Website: apple
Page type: account-selection
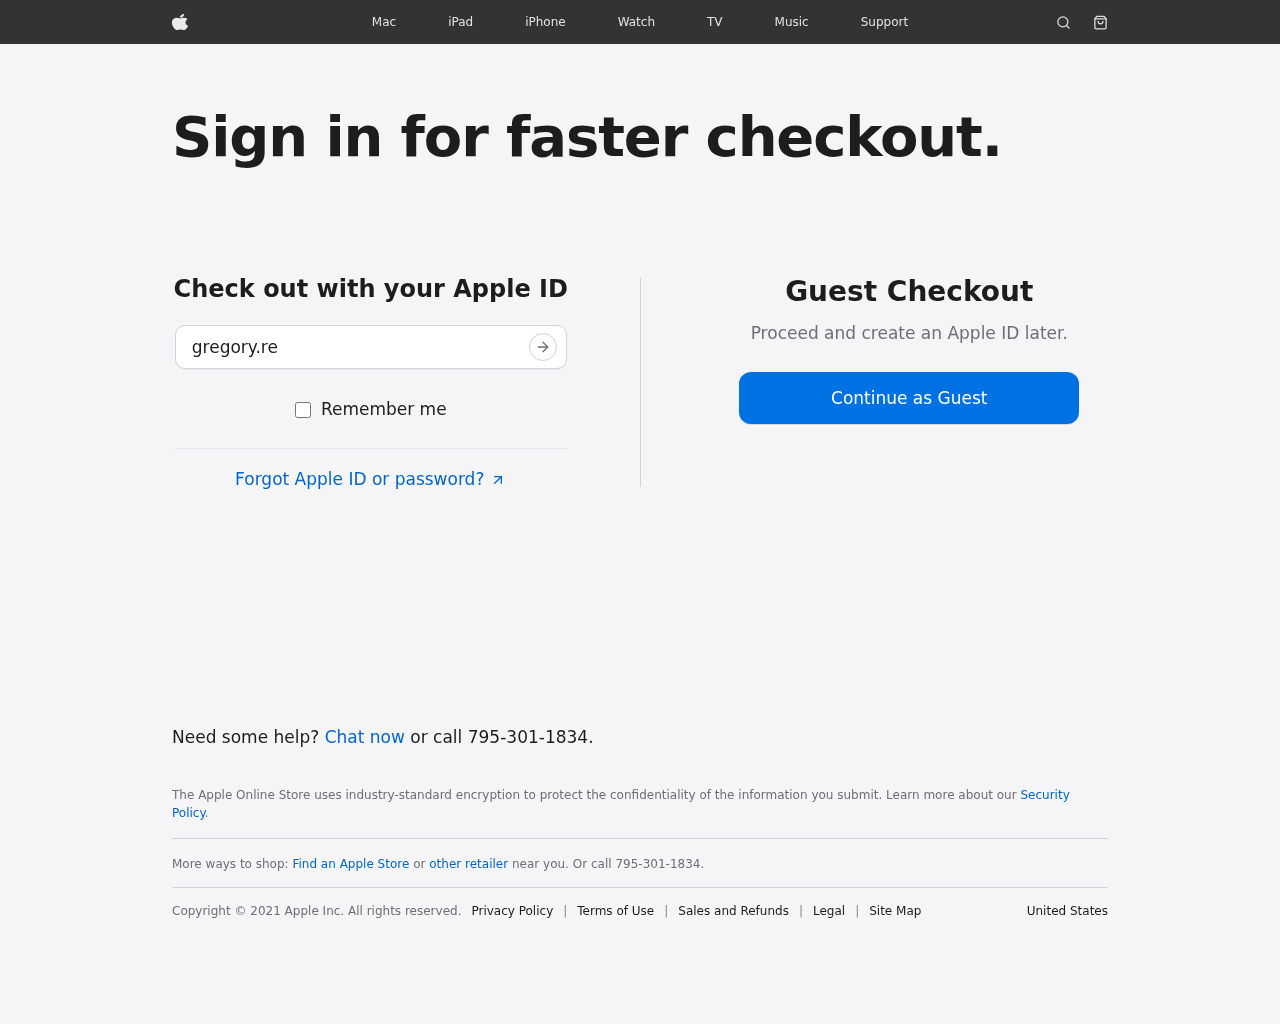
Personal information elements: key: PII_LOGIN_USERNAME
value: gregory.reynolds